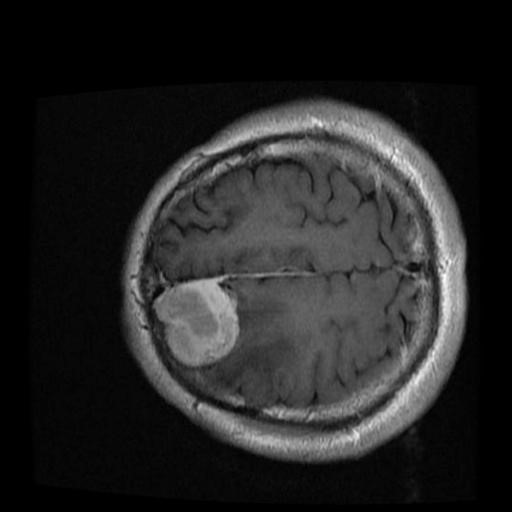
Label: brain_menin